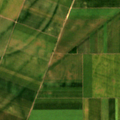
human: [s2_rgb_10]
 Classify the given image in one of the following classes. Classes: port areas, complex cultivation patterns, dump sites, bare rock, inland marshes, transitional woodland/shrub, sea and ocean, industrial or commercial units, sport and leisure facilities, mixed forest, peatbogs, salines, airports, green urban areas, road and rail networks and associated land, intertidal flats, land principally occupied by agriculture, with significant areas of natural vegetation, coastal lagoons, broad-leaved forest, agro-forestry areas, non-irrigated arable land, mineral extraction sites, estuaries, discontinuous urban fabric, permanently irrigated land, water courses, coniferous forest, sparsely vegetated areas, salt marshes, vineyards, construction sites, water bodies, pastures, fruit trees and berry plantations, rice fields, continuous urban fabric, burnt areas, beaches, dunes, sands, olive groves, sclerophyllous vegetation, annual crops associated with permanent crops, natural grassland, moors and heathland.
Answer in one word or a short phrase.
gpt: non-irrigated arable land